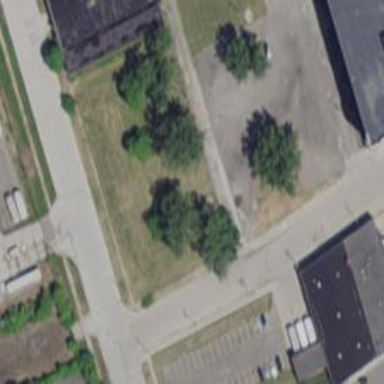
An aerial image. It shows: Alleyway designated as service road.